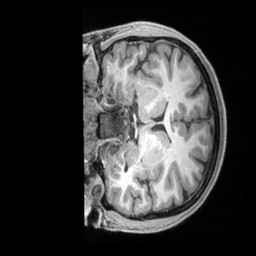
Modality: T1w
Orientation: coronal
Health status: healthy
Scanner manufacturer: siemens
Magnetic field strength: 3 T
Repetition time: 2.4 s
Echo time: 0.00201 s